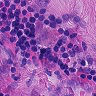
Metastatic tissue present: no